Aerial crown-view tile of a tropical tree (Barro Colorado Island, Panama), acquired 20250217:
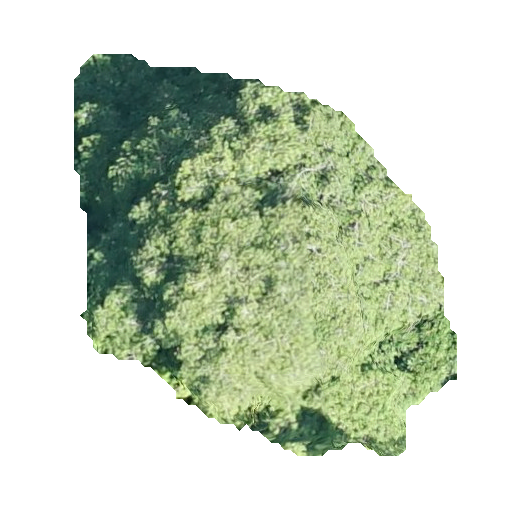
Species: Virola surinamensis
GBIF accepted scientific name: Virola surinamensis
Crown area: 163.674 m²